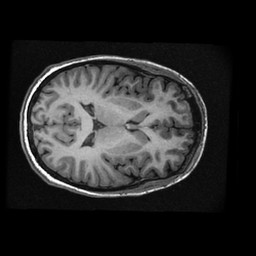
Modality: T1w
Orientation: axial
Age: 21
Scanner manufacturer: ge
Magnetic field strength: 3 T
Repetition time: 0.008264 s
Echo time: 0.003116 s